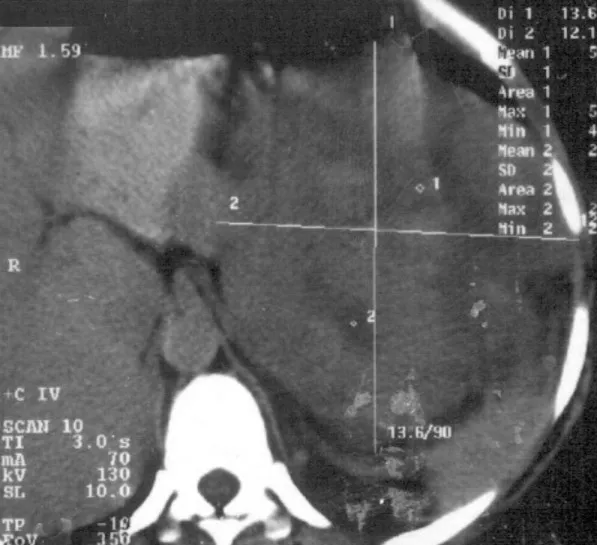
contrast enhanced CT abdomen of the patient showing the same lesion as in fig. 1 which is non enhancing.
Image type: radiology (ct)